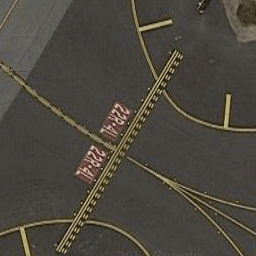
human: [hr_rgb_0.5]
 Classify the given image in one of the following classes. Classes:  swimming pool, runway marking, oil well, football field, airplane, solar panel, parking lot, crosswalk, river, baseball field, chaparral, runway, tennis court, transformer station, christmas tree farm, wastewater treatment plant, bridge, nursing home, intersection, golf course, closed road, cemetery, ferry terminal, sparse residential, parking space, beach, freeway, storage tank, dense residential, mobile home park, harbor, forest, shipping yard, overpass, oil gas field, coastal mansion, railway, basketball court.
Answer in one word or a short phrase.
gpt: runway marking